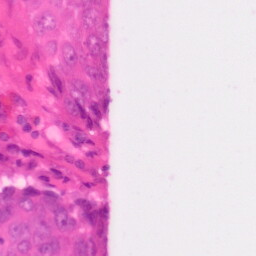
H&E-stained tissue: Colon